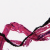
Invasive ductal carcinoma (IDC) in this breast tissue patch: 0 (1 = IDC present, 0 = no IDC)